Interaction volume radius: 5 \u00c5
Interaction volume height: 15 \u00c5
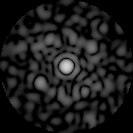
Disorder parameter: 0.8289